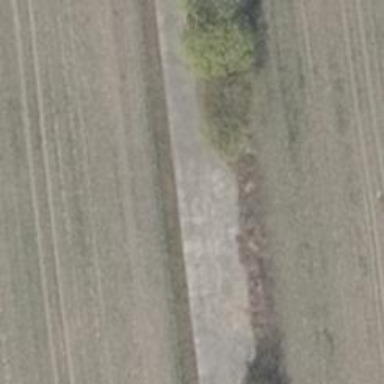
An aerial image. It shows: Concrete track with grade 1 tracktype.